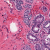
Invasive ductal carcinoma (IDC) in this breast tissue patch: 0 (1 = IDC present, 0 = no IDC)